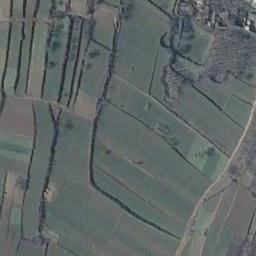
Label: terrace